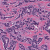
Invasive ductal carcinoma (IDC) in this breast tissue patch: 1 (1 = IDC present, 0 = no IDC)